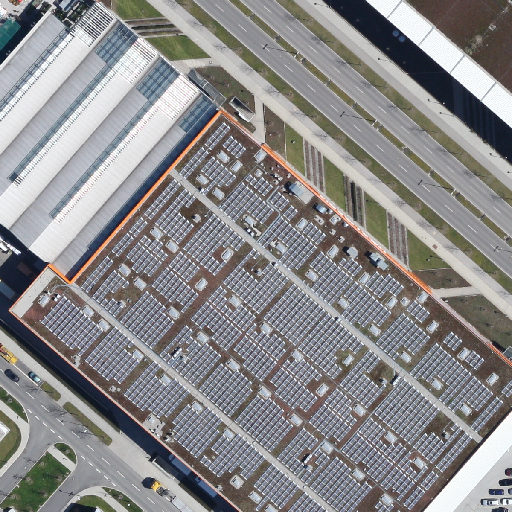
Referring expression: impervious surface